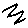
Label: zigzag